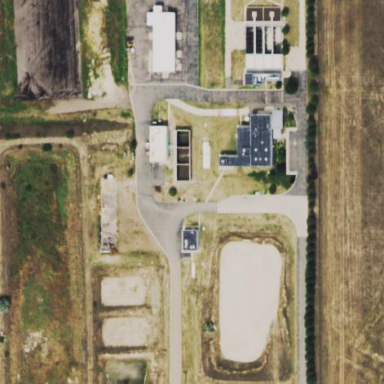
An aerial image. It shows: View of wastewater plant.